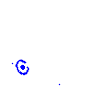
Particle: kaon